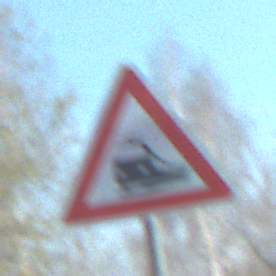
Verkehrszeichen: Bahnuebergang
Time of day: MorningAfternoon
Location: Outdoor (Suburban)
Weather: Clear
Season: NotSpecified
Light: Natural